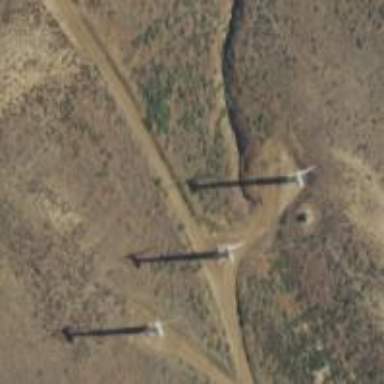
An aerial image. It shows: Wind generator is in the picture.